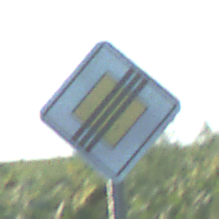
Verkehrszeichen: EndeVorfahrtsstrasse
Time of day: MorningAfternoon
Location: Outdoor (RoadRail)
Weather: Clear
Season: NotSpecified
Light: Natural